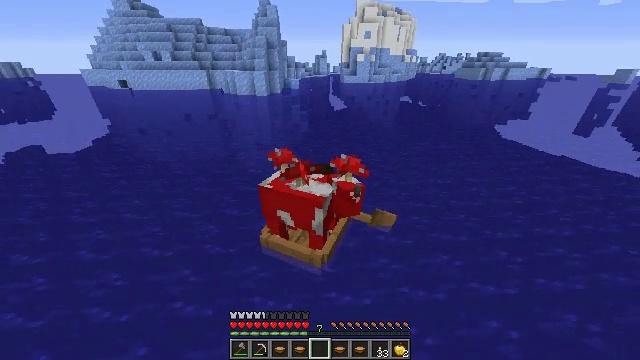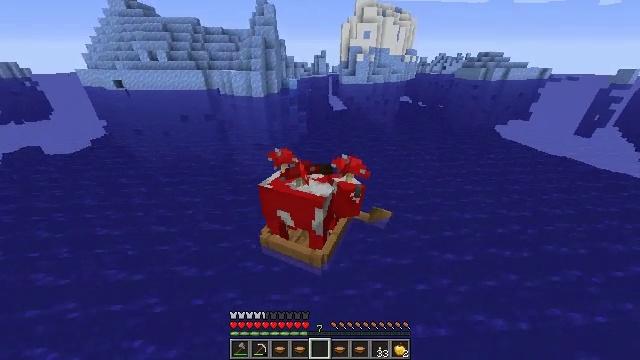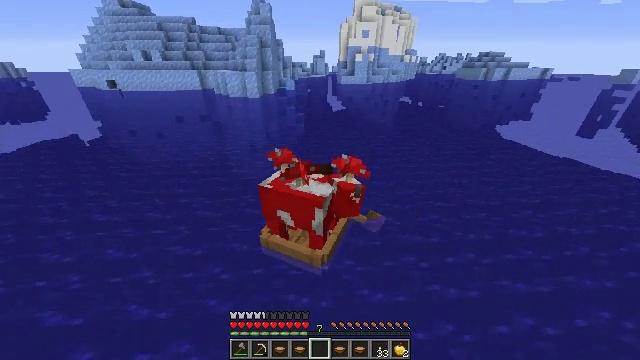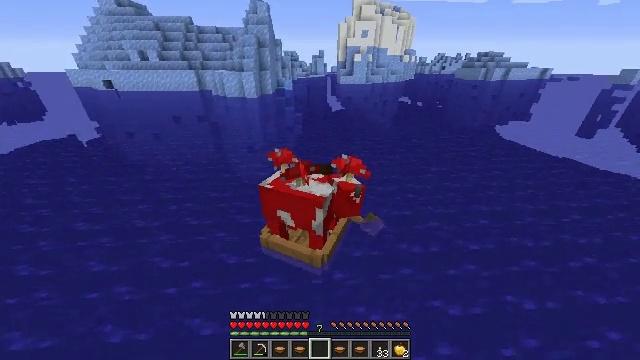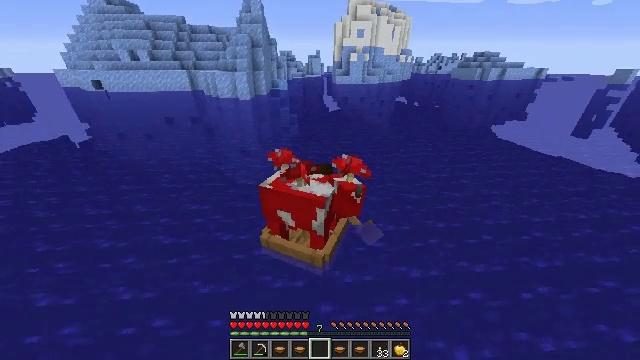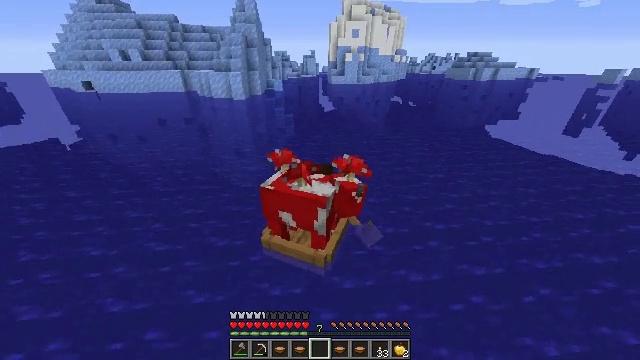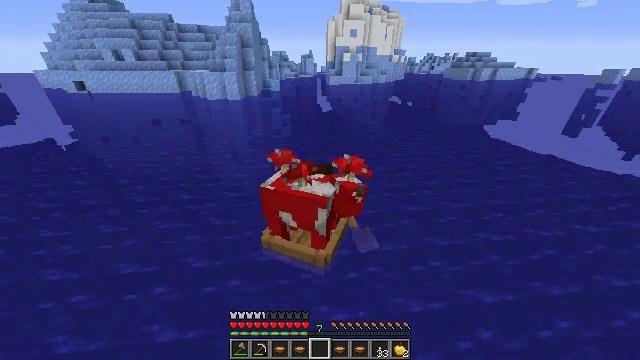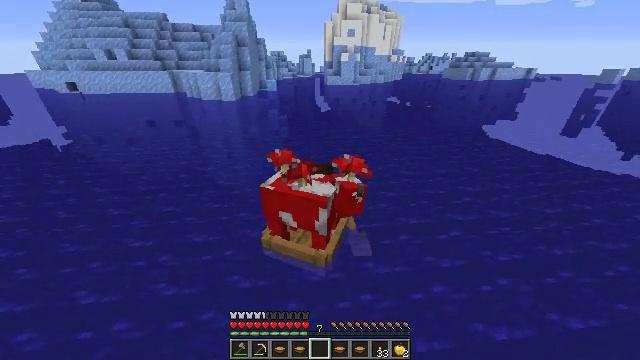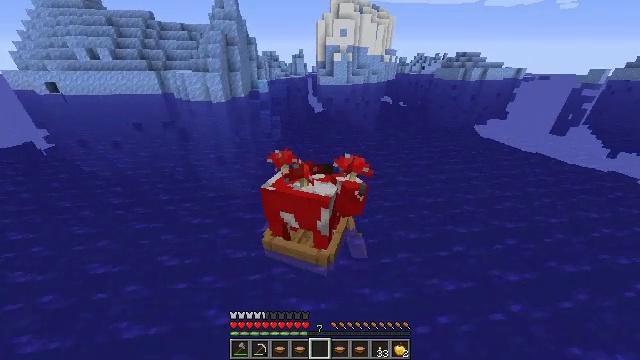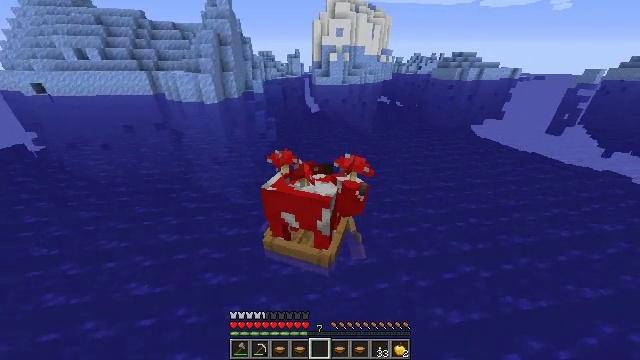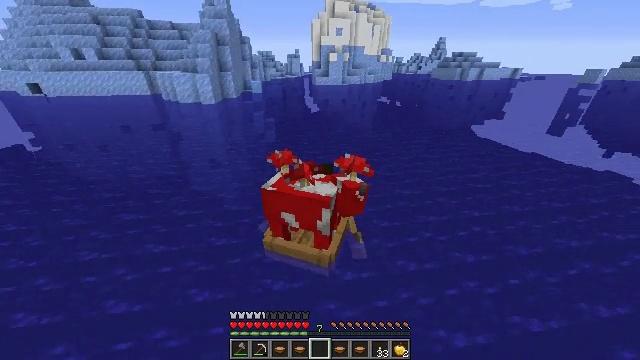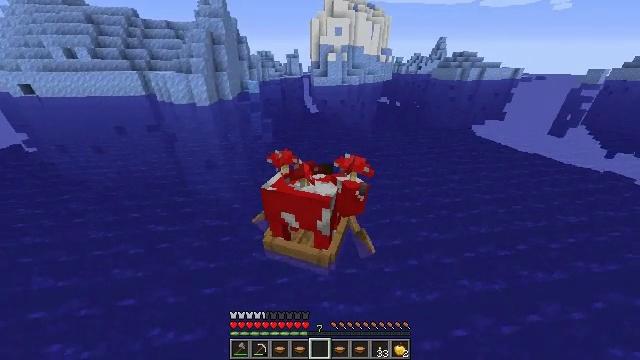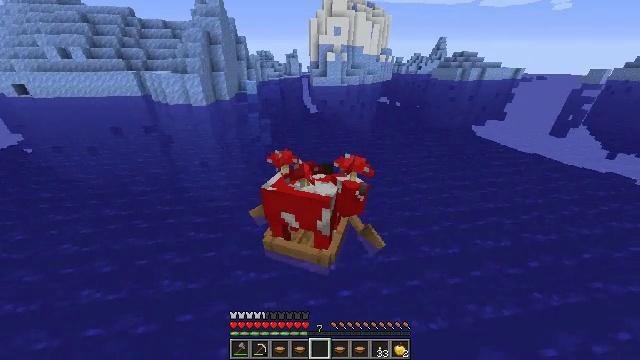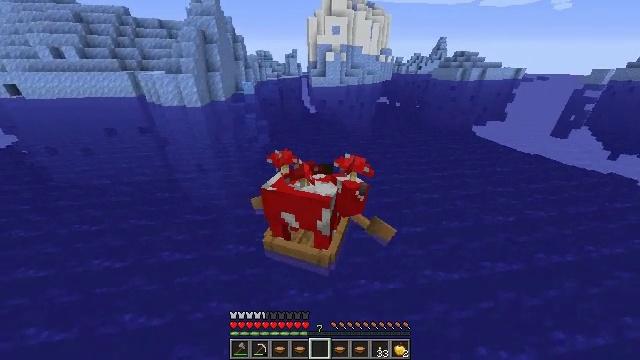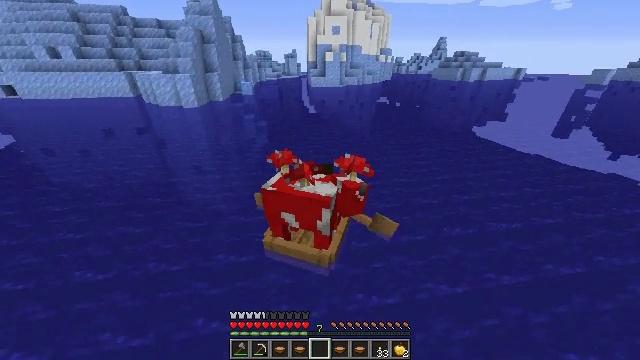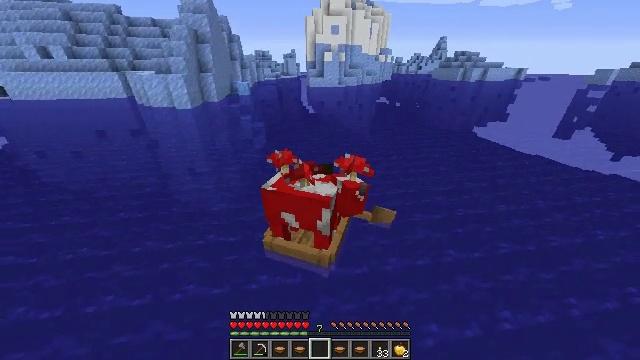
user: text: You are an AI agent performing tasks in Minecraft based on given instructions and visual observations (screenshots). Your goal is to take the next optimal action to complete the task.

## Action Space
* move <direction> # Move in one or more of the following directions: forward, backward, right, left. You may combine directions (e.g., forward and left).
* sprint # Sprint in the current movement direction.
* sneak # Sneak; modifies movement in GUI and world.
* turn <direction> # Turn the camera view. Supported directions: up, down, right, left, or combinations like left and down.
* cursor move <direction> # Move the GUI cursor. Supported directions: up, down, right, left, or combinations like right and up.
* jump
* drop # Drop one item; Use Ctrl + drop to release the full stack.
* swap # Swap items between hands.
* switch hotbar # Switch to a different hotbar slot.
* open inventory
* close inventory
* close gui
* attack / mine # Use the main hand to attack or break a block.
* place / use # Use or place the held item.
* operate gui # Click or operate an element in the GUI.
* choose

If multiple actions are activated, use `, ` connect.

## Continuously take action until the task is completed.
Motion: motion action
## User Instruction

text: Drop a mushroom stew.
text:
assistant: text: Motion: move forward
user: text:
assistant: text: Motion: move forward
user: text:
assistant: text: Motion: move forward
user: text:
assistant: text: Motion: move forward
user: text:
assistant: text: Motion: move forward, turn right
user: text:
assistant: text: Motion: move forward
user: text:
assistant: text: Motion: move forward
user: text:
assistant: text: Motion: move forward, turn right
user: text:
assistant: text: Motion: move forward
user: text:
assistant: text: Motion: move forward
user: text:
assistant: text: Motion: move forward
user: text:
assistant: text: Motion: move forward
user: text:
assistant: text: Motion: move forward
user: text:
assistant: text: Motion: move forward
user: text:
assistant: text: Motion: move forward
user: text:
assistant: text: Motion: move forward
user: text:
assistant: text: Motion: move forward
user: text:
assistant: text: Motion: move forward
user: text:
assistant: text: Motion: move forward and move right
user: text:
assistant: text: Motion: move forward and move right
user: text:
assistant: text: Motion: move forward and move right
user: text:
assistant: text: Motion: move forward and move right
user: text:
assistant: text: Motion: move forward and move right
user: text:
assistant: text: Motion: move forward and move right
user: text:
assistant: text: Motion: move forward
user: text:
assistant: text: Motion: move forward
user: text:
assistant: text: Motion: move forward
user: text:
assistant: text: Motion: move forward
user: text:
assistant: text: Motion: move forward
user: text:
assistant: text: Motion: move forward